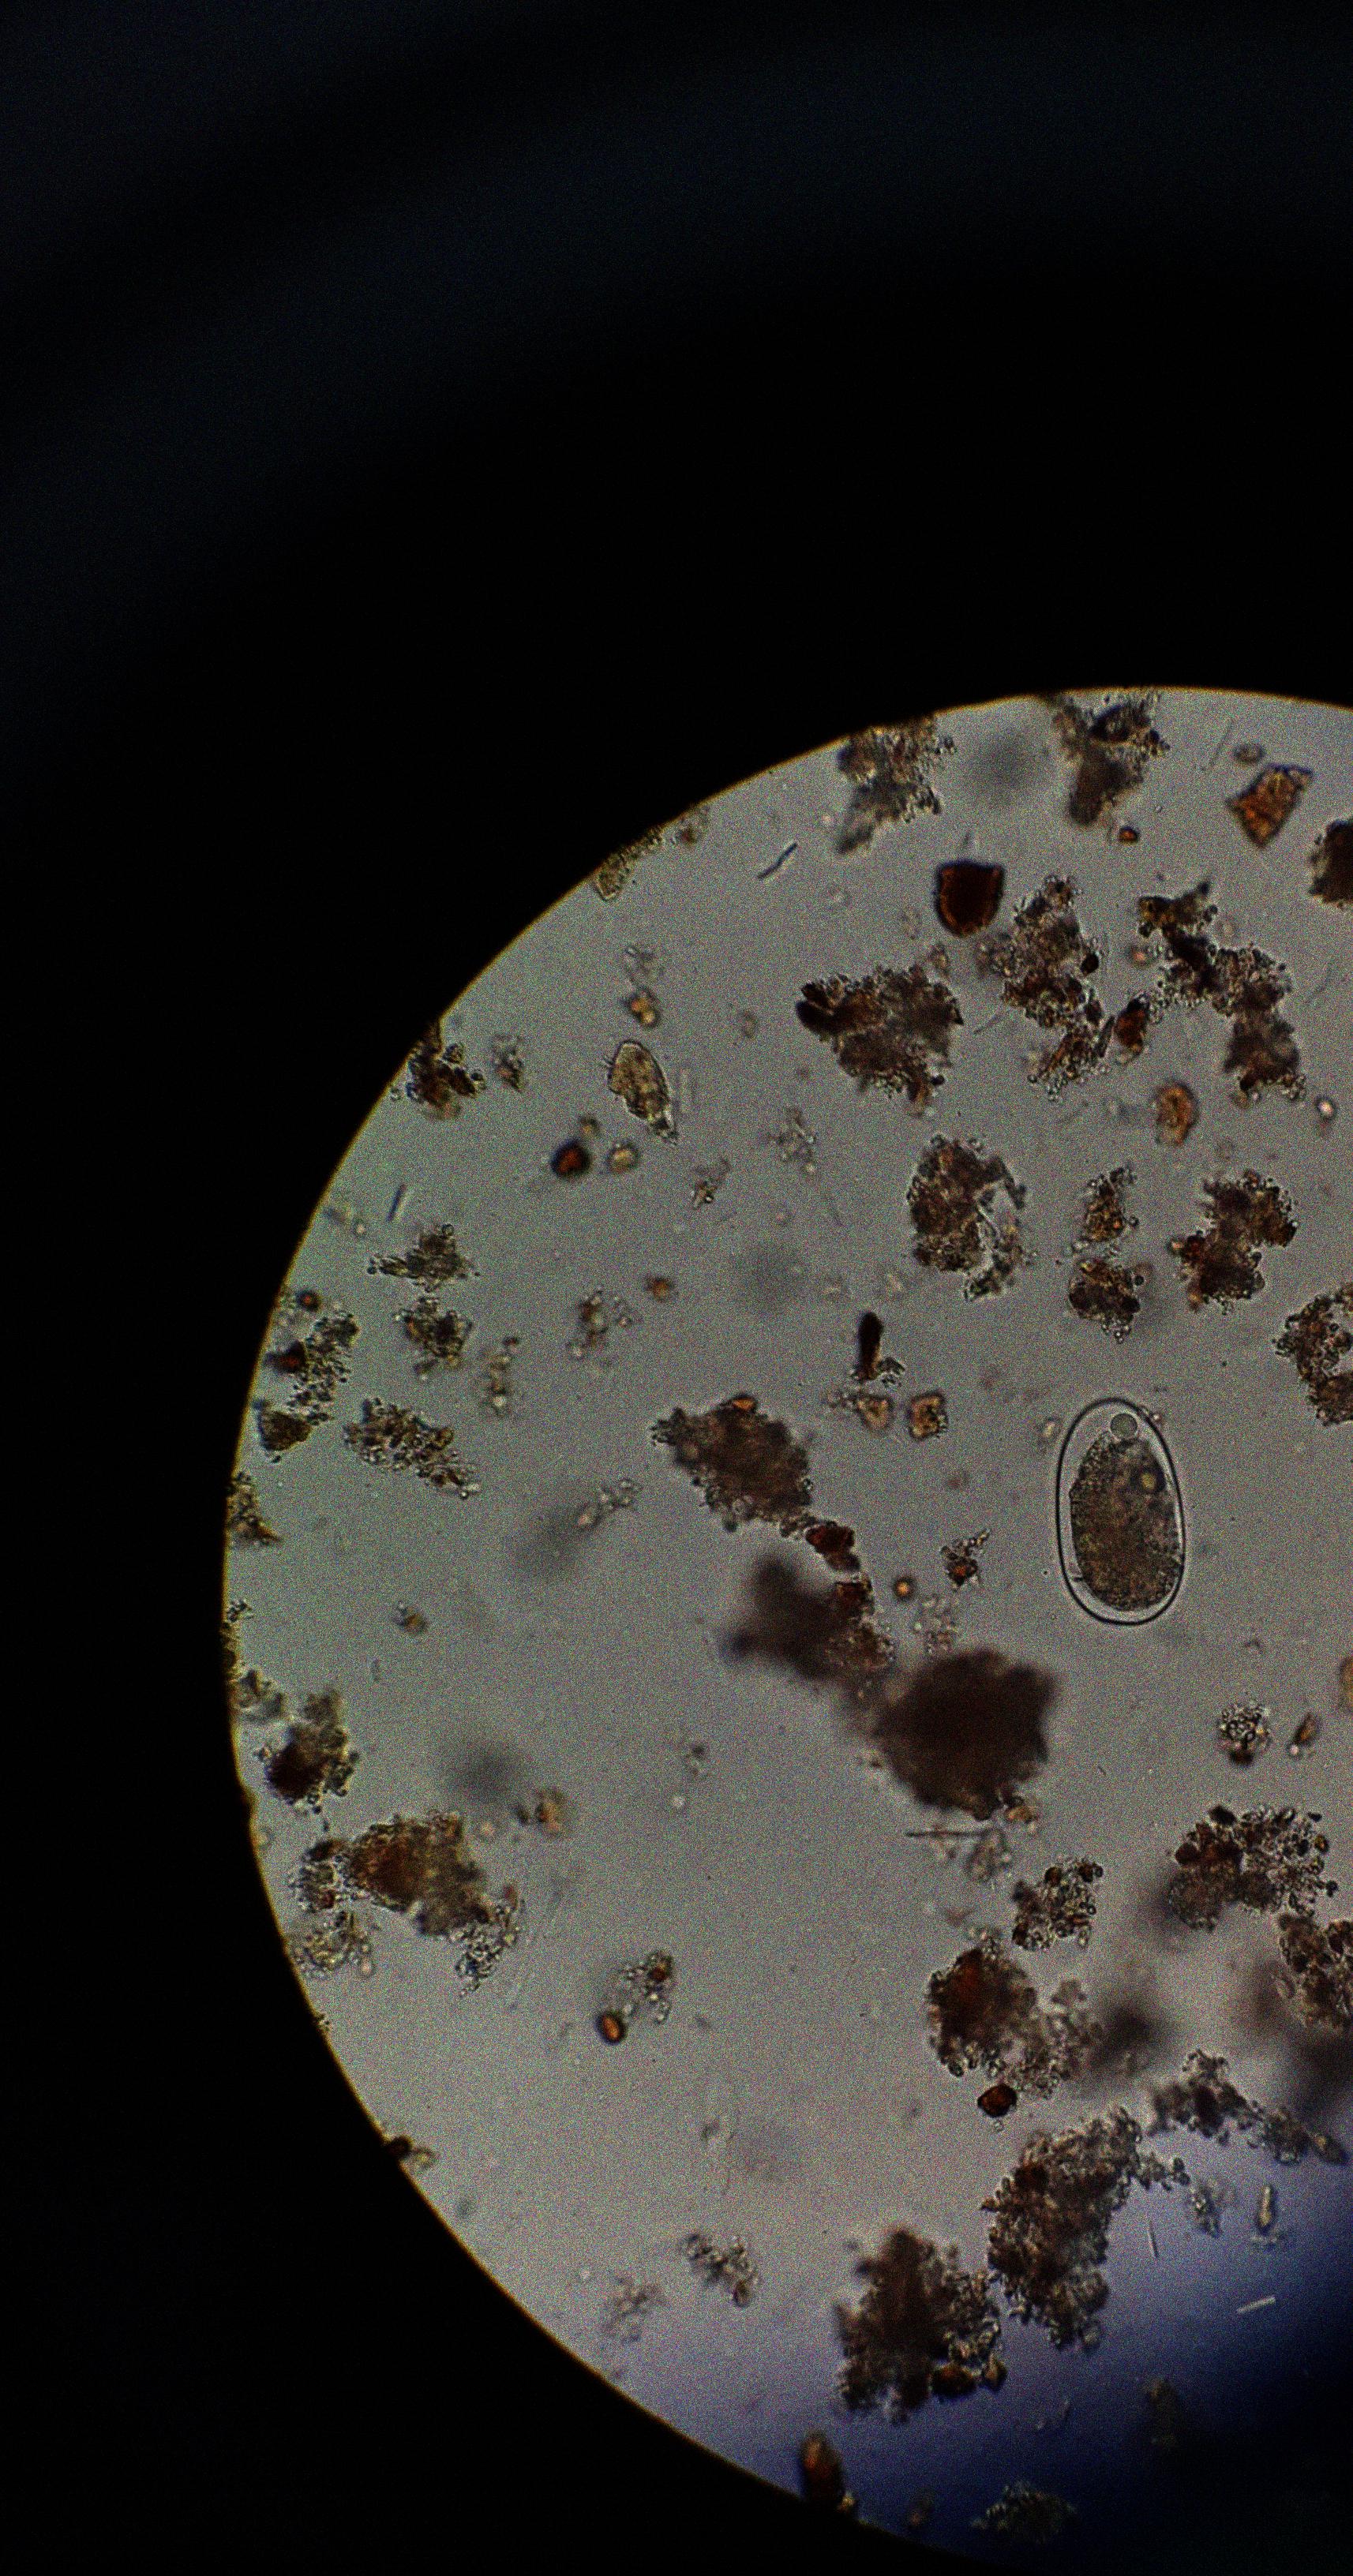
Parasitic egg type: Hookworm egg